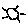
Label: sun